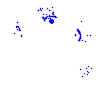
Particle: pion